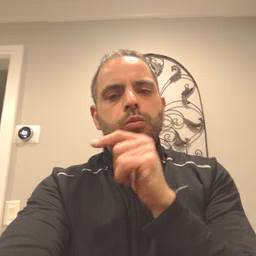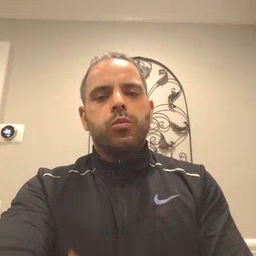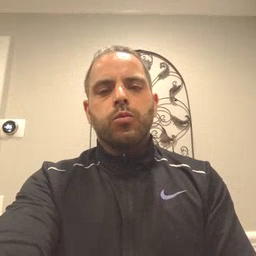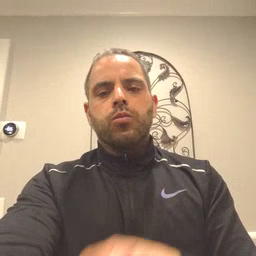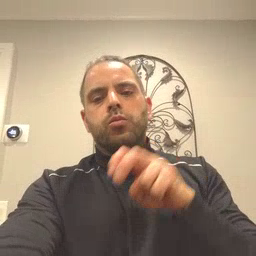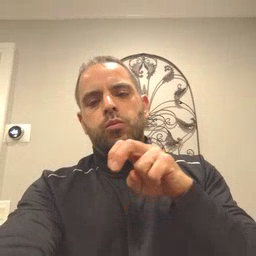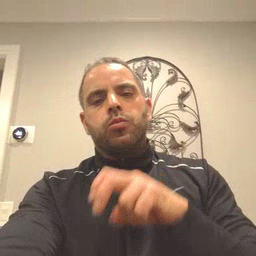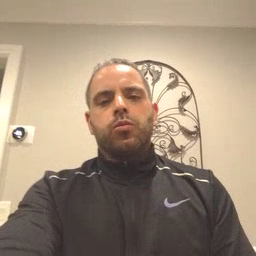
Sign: chair